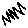
Label: zigzag